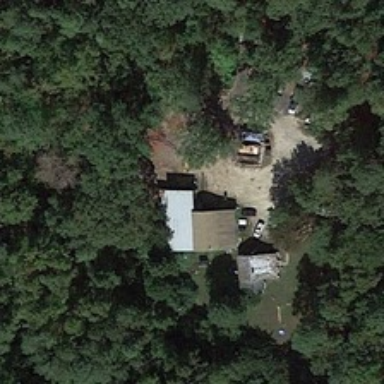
Two house with light brown and white roof in the middle .